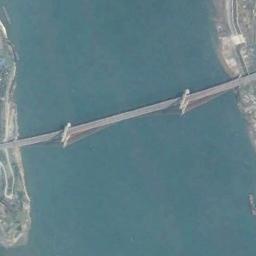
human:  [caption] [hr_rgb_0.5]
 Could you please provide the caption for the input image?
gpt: A bridge connects the land on both sides of the blue-blue river with white supports on the bridge .

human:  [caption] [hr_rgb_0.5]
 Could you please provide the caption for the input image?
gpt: A bridge is over the blue river .

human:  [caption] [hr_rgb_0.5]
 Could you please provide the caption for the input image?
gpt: It was a two-way bridge, And the water in the river was black .

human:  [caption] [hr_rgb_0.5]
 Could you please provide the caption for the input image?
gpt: A bridge built on a dark blue river and the vacant lot on both sides of the river .

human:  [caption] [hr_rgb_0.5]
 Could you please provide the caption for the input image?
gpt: The bridge is over the river .